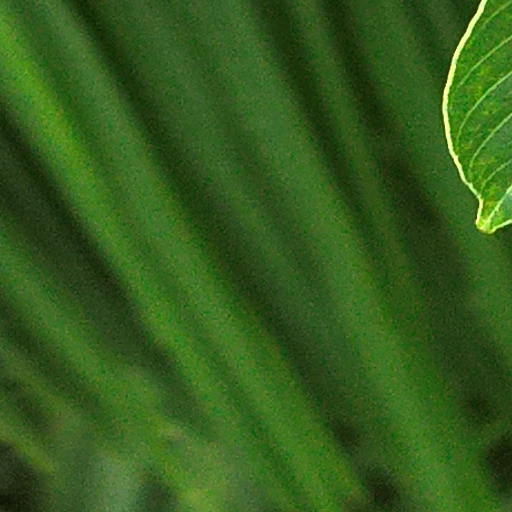
Species: Pseudobombax septenatum
GBIF accepted scientific name: Pseudobombax septenatum
Crown area (m\u00b2): 137.261